Aerial crown-view tile of a tropical tree (Barro Colorado Island, Panama), acquired 20250715:
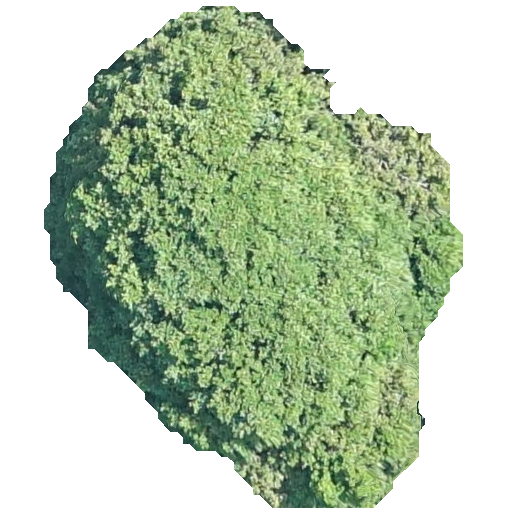
Species: Prioria copaifera
GBIF accepted scientific name: Prioria copaifera
Crown area: 212.192 m²